Question:
the above graph shows the congestion between x and y coordinates how can that be avoided?
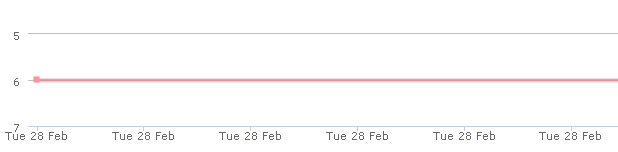
Answer: You can also add an offset to the labels of either 'xAxis' or 'yAxis' with
'''
xAxis: {
labels: {
x: 5,
y: 5
}
}
'''
This will move the label 5 points relative to the axis.